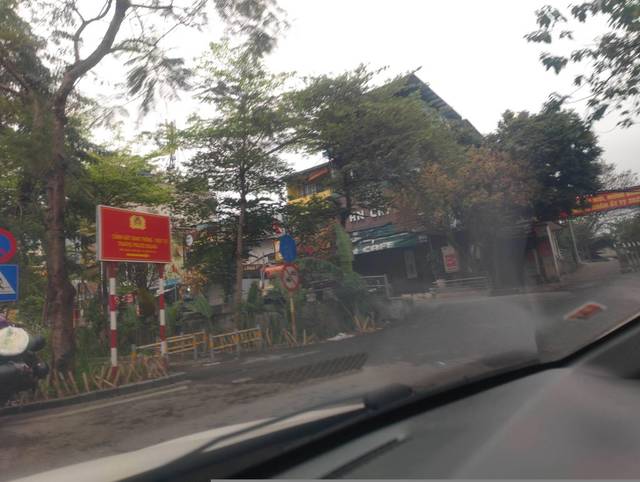
Region: Vietnam
Coordinates: 21.016, 105.817